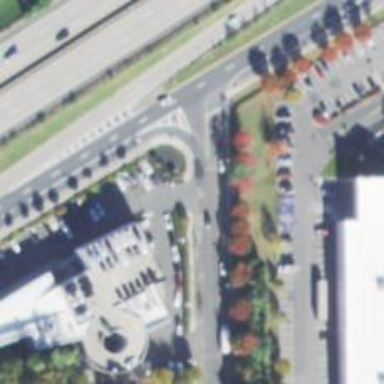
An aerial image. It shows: Unmarked crossing on footway.